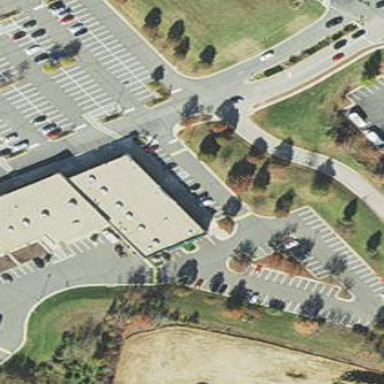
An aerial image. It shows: Retail building.